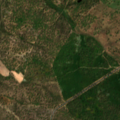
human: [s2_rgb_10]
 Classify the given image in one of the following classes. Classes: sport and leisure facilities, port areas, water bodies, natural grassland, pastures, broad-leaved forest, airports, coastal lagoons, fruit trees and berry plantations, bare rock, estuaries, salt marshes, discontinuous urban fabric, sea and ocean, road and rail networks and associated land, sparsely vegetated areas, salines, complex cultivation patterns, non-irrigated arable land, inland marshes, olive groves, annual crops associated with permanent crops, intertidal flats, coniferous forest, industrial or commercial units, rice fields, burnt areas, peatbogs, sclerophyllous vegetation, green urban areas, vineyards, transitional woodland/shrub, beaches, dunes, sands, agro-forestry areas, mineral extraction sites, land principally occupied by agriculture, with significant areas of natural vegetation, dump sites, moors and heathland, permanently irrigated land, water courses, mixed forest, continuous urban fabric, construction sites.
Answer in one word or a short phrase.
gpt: continuous urban fabric